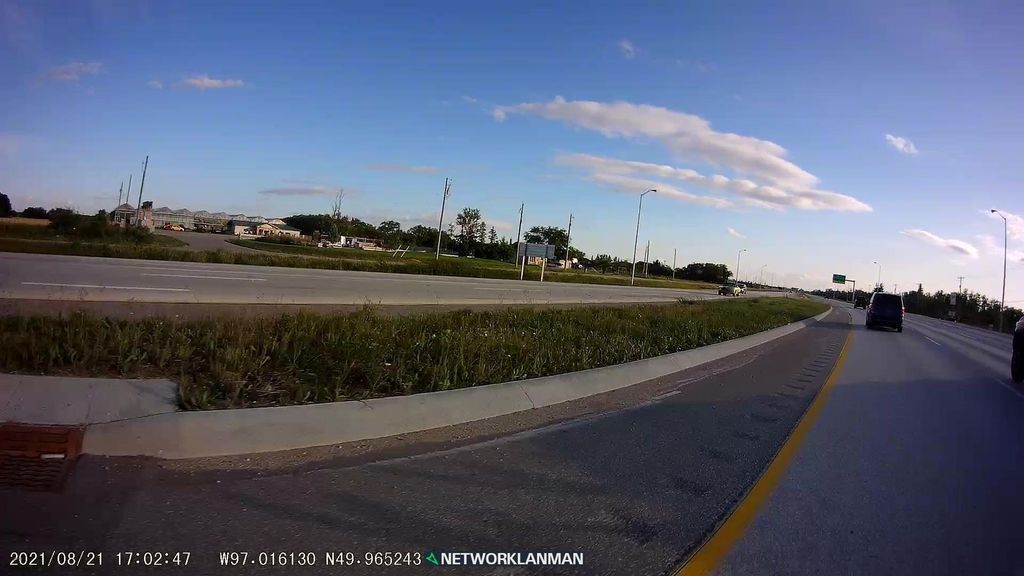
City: winnipeg